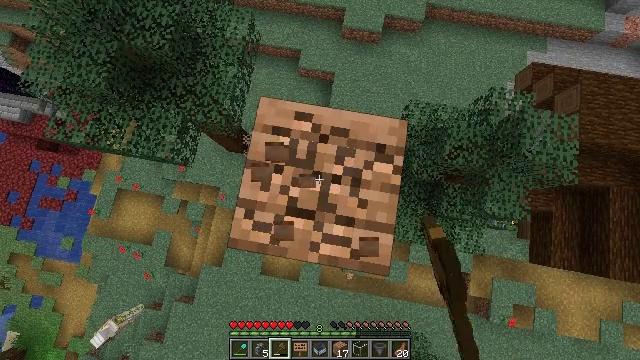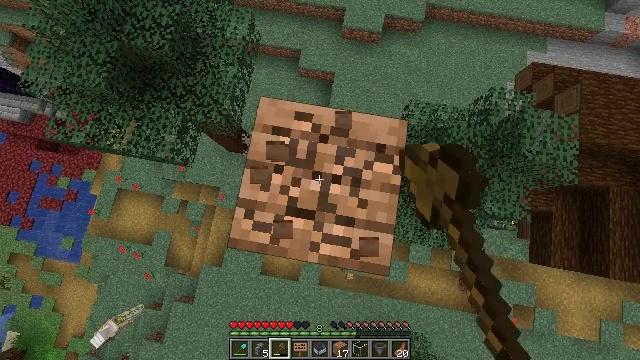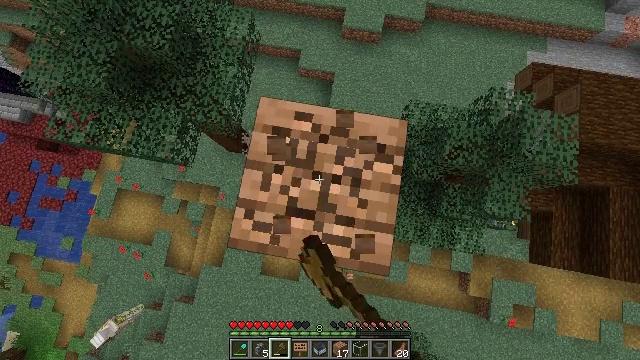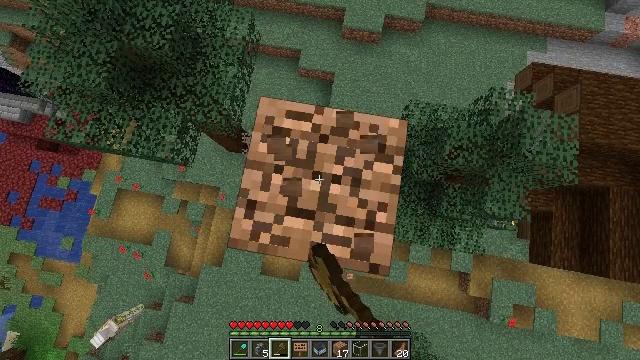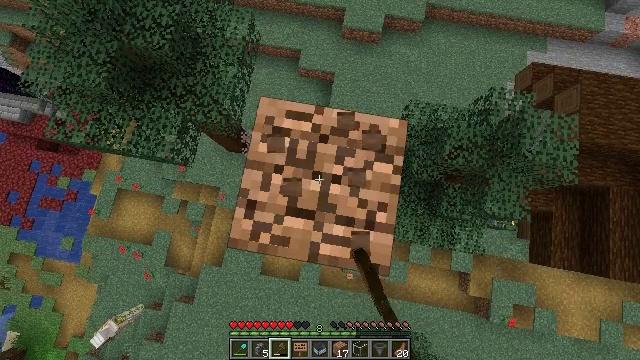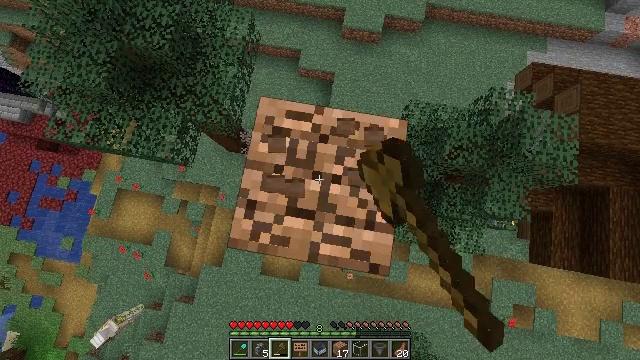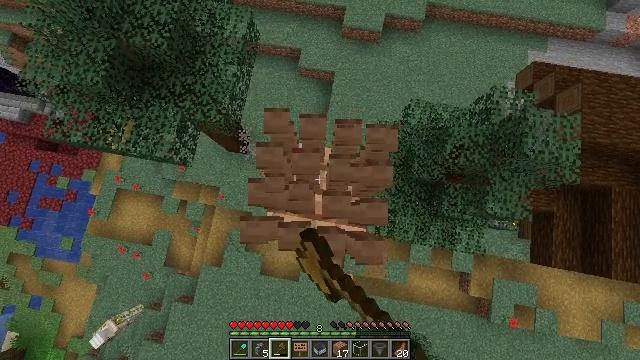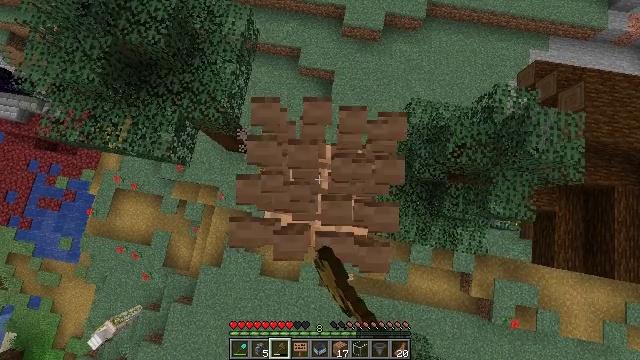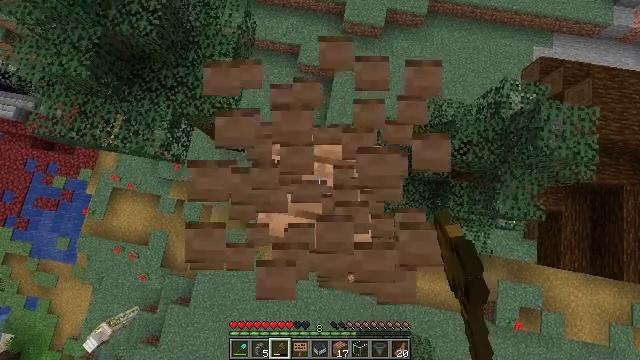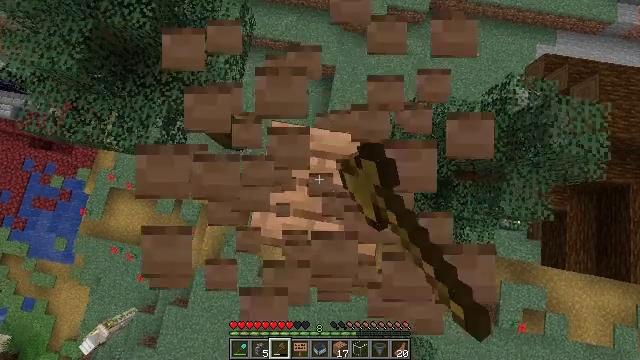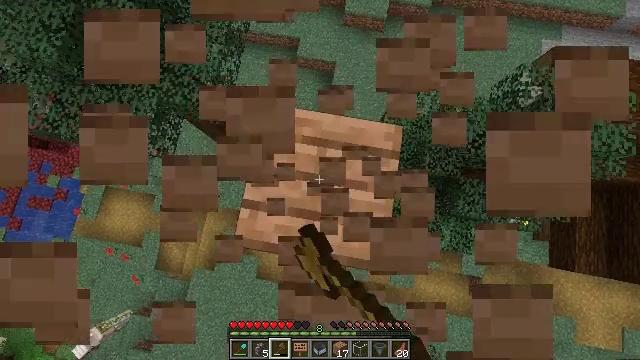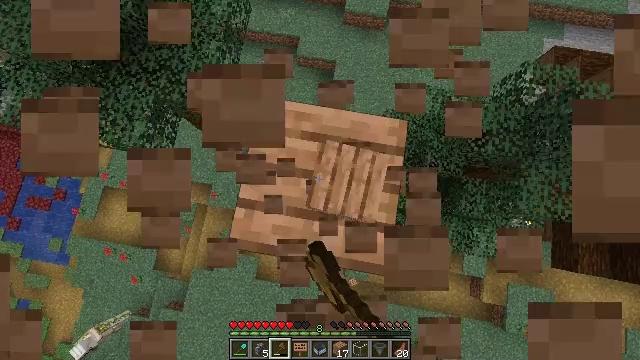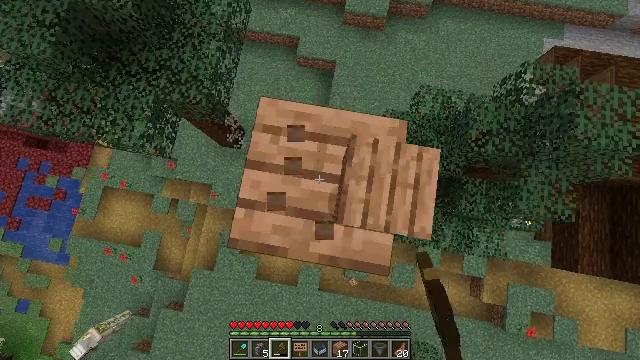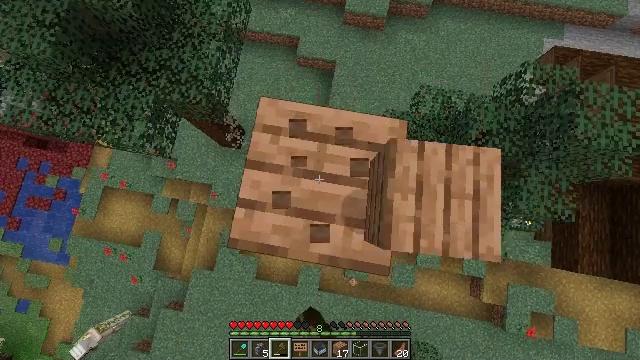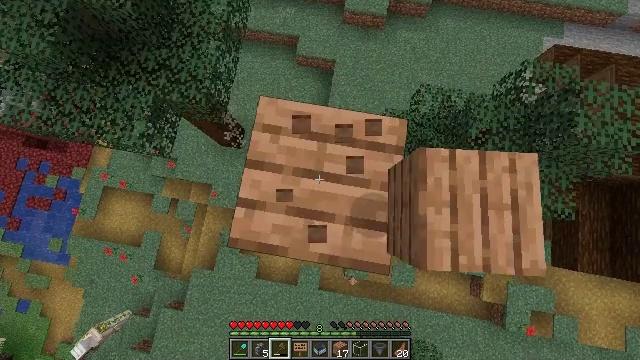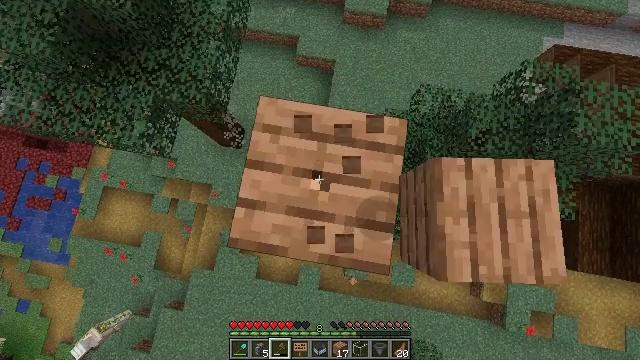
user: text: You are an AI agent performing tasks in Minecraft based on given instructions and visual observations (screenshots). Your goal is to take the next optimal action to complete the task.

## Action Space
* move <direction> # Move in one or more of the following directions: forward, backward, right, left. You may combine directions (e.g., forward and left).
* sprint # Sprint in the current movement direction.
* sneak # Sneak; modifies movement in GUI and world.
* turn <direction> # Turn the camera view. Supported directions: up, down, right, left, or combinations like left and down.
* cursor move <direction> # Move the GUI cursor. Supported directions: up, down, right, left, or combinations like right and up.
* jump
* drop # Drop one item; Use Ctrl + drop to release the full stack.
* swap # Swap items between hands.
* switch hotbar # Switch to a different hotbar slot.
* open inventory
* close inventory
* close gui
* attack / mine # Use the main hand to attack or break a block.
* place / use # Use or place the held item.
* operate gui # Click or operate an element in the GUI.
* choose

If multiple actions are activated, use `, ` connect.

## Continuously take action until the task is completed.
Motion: motion action
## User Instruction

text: Retrieve jungle planks by mining.
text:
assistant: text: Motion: attack / mine
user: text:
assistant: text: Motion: attack / mine
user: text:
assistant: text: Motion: attack / mine
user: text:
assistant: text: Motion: attack / mine
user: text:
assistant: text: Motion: attack / mine
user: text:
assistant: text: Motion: attack / mine
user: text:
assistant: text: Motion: attack / mine
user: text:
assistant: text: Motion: attack / mine
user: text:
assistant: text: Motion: attack / mine
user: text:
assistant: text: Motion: attack / mine
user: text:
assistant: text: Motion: attack / mine
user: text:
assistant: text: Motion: attack / mine
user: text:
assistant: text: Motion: attack / mine
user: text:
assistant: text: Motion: attack / mine
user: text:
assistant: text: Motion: attack / mine
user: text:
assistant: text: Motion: attack / mine
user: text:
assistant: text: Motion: attack / mine
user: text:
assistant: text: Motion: attack / mine
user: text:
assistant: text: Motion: attack / mine
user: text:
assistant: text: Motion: attack / mine
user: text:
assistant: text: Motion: attack / mine
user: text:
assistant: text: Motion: attack / mine
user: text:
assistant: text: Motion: attack / mine
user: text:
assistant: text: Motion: attack / mine
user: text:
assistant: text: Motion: attack / mine
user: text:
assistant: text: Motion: attack / mine
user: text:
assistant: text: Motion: attack / mine
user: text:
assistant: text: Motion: attack / mine
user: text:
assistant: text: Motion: attack / mine
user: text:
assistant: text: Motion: attack / mine